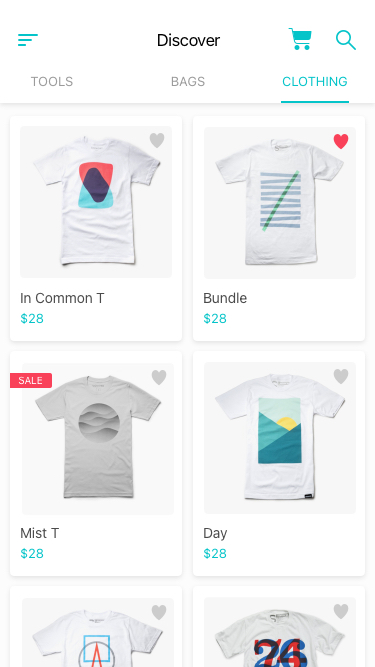
Text in this UI design:
Day
$28
Mist T
$28
Sale
Bundle
$28
In Common T
$28
Tools
Bags
Clothing
Discover